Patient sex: M
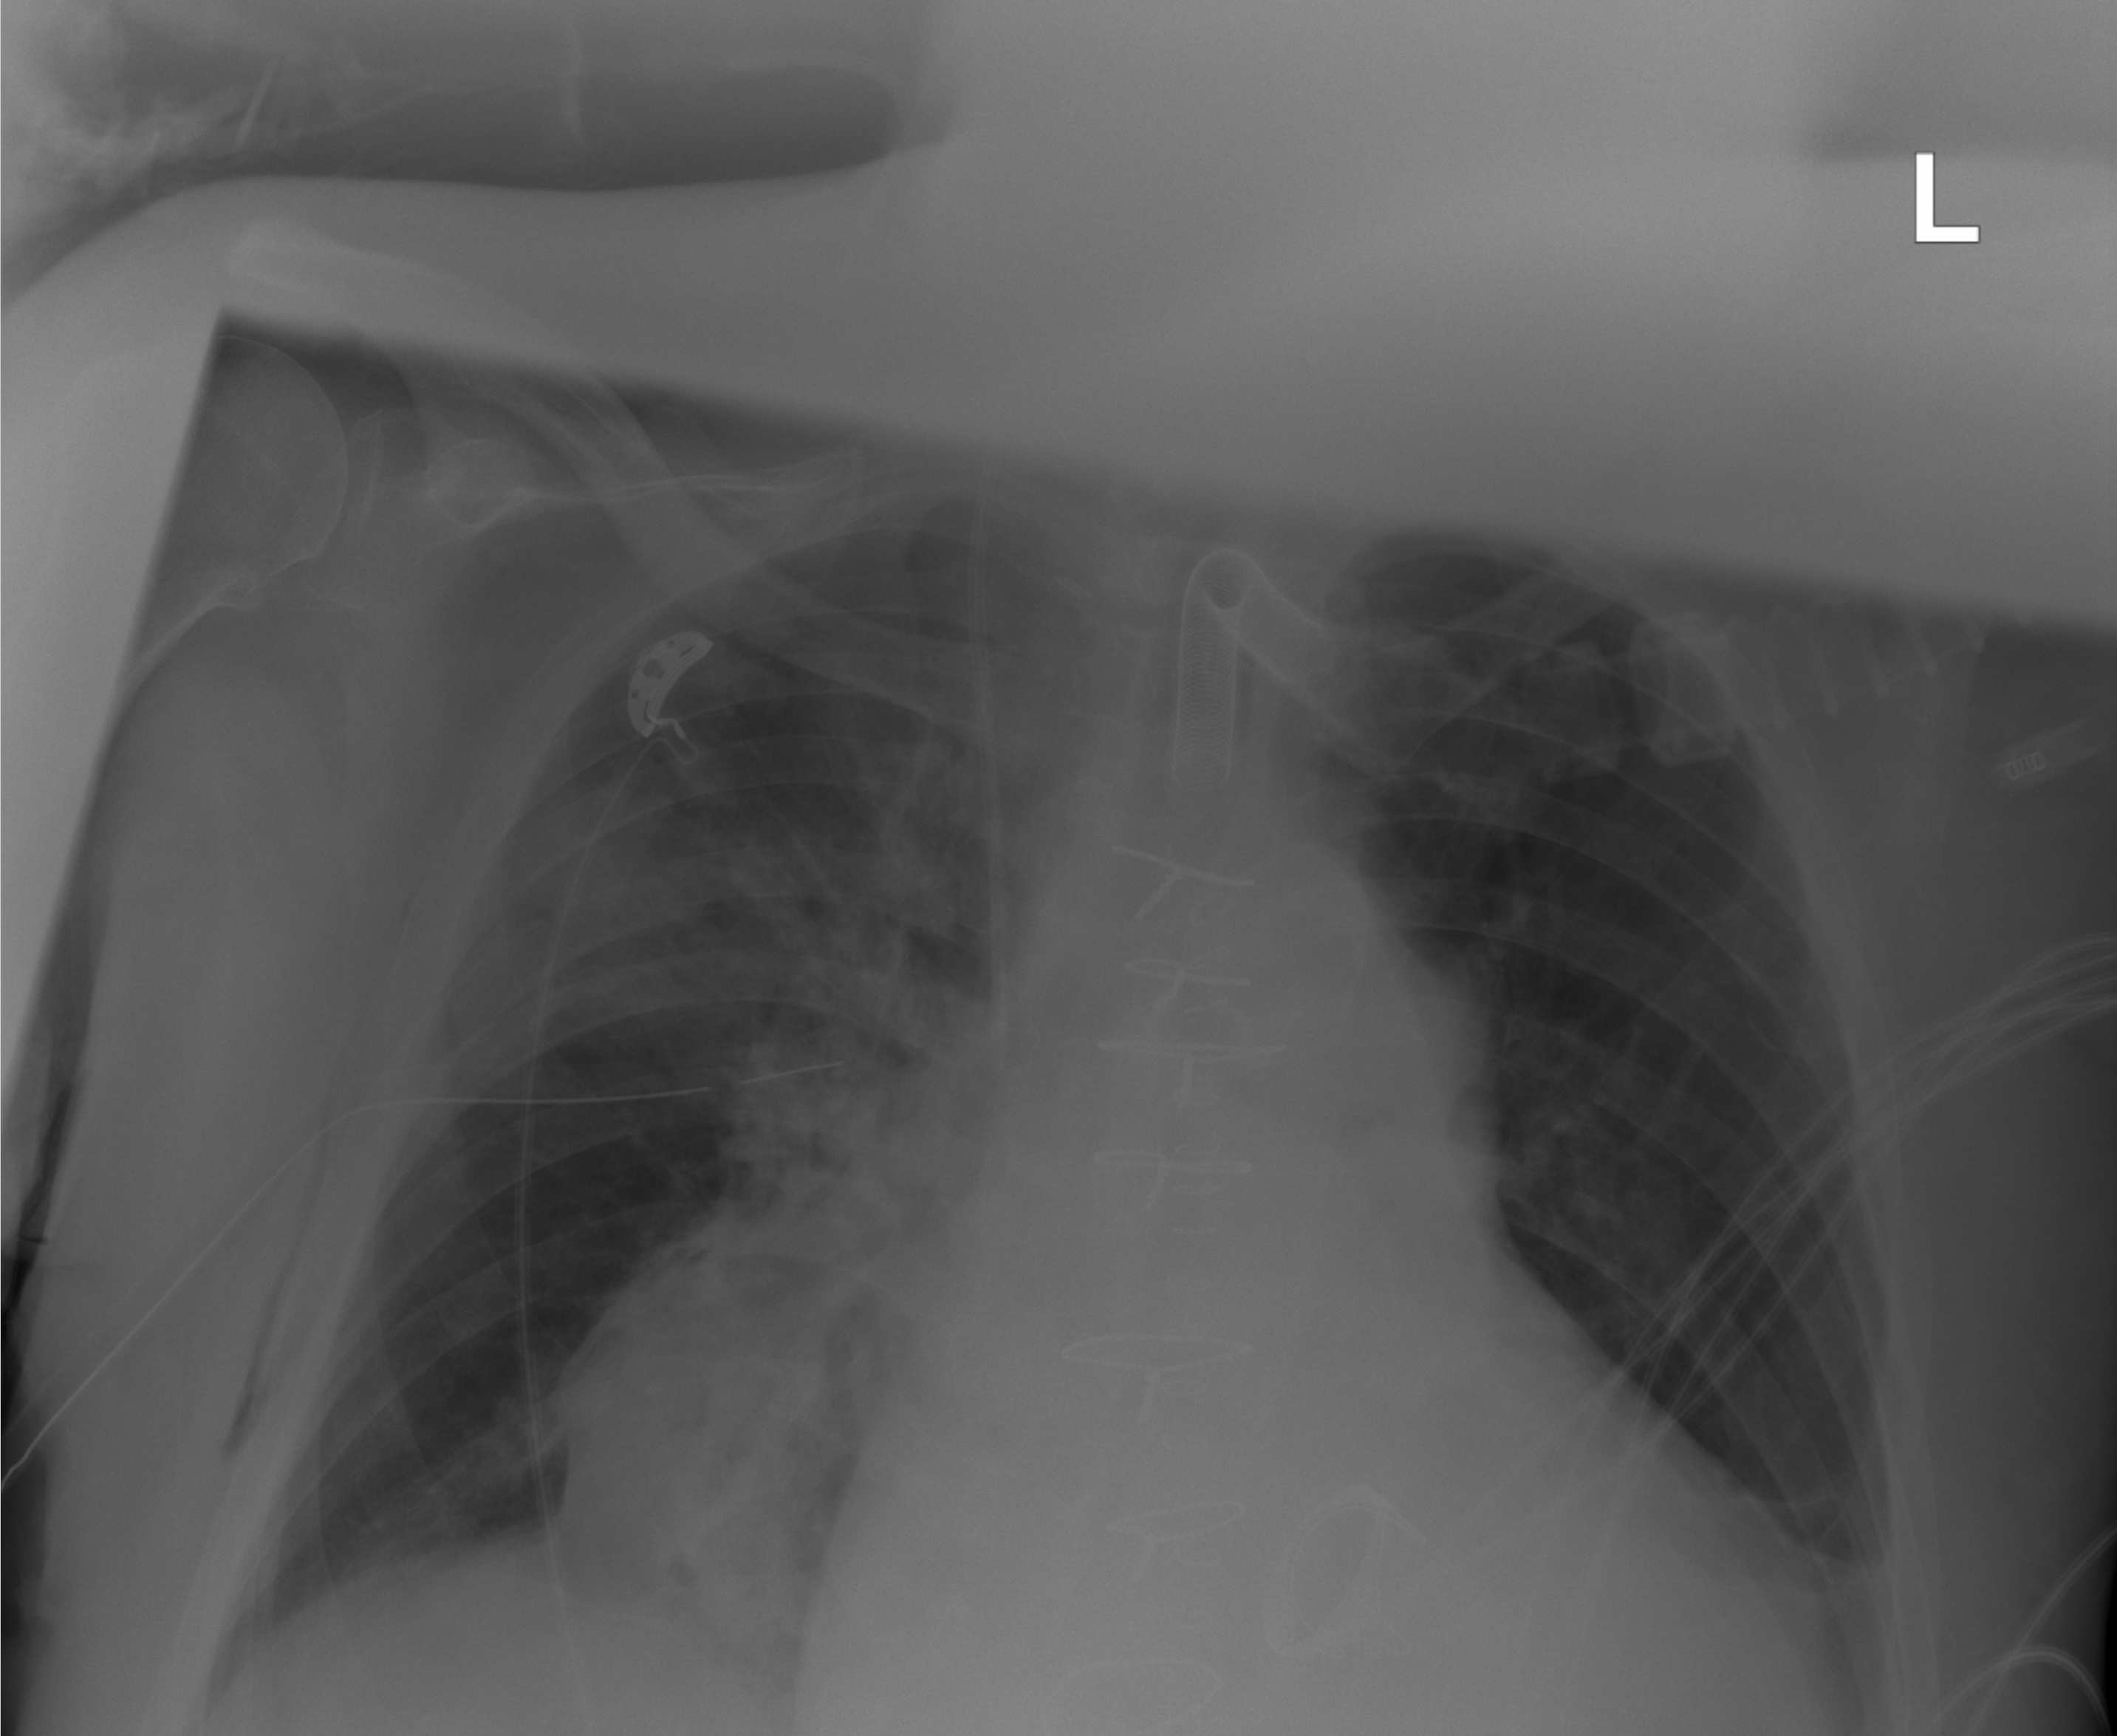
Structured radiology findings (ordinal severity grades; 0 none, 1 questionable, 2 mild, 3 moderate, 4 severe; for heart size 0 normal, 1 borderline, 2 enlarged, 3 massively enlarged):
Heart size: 2
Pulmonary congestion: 0
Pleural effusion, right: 0
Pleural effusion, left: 1
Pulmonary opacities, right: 2
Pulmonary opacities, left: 0
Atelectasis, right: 2
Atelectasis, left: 1